高一 · 代数
为了抗击新型冠状病毒肺炎, 某医药公司研究出一种消毒剂, 据实验表明, 该药物释放量 $y\left(m g / m^{3}\right)$ 与时间 $t(h)$ 的函数关系为 $y= \begin{cases}k t, & 0<t<\frac{1}{2} \\ \frac{1}{k t}, & t \geq \frac{1}{2} \quad \text { (如图所示), 实验表明, 当药物释放量 }\end{cases}$ $y<0.75\left(\mathrm{mg} / \mathrm{m}^{3}\right)$ 对人体无害. (1) $k=$ ；（2）为了不使人身体受到药物伤害，若使用该消毒剂对房间进行消毒，则在消毒后至少经过分钟人方可进入房间.

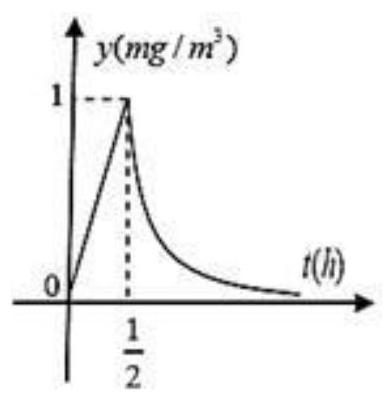
答案: $2 ; 40$
解析: (1)由图可知, 当 $t=\frac{1}{2}$ 时, $y=1$, 即 $\frac{1}{k \times \frac{1}{2}}=1 \Rightarrow k=2$

(2) 由题意可得 $\left\{\begin{array}{l}t \geq \frac{1}{2} \\ \frac{1}{2 t}<0.75\end{array}\right.$, 解得 $t>\frac{2}{3}$

则为了不使人身体受到药物伤害, 若使用该消毒剂对房间进行消毒, 则在消毒后至少经过 $\frac{2}{3} \times 60=40$ 分钟人方可进入房间.
故答案为: (1) 2; (2) 40

【分析】（1）由 ${ }^{t=\frac{1}{2}}$ 时, $y=1$, 即可得出 $k$ 的值; (2) 解不等式组即可得出答案.

三、解答题